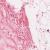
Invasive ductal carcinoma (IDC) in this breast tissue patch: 0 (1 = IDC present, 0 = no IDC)